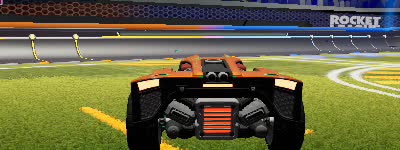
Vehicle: breakout